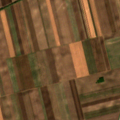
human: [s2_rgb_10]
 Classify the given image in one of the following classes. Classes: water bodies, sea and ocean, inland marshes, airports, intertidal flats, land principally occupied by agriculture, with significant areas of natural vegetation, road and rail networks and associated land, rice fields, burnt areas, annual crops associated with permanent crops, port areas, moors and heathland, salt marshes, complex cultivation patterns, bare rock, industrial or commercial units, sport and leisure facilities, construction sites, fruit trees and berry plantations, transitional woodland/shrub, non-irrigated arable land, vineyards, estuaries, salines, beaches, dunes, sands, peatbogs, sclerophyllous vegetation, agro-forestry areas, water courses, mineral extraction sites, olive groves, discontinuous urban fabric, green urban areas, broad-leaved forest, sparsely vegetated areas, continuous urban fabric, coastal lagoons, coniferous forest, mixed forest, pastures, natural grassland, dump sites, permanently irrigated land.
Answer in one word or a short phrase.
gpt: non-irrigated arable land